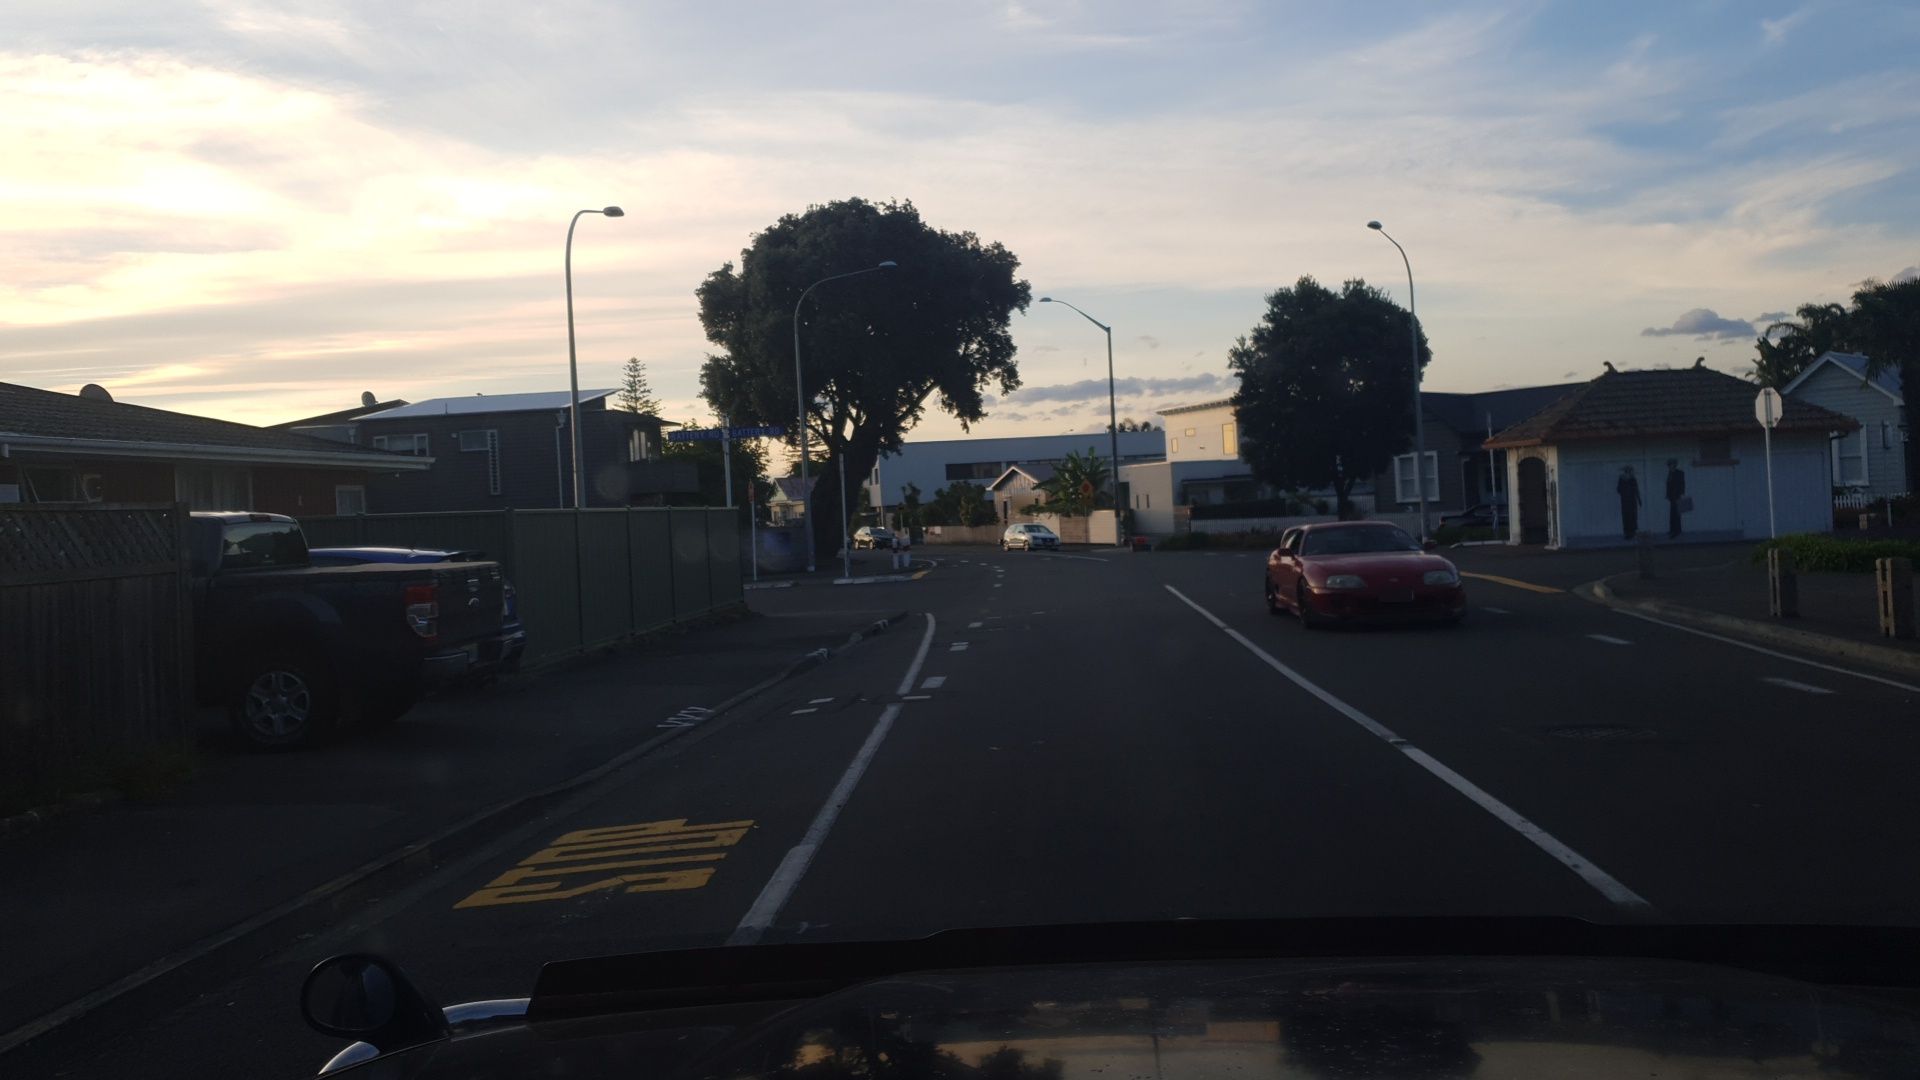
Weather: clear
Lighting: dusk/dawn
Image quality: good
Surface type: driving surface
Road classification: footway, residential, service, steps
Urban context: suburban or peri-urban
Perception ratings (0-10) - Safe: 3.3, Lively: 6.31, Beautiful: 6.4, Boring: 1.02, Depressing: 1.74, Wealthy: 1.57